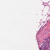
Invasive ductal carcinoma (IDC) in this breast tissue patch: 1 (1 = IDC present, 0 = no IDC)